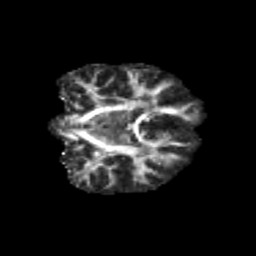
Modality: FA
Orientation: coronal
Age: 12
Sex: female
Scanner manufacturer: siemens
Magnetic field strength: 3 T
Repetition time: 3.8 s
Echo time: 0.07 s